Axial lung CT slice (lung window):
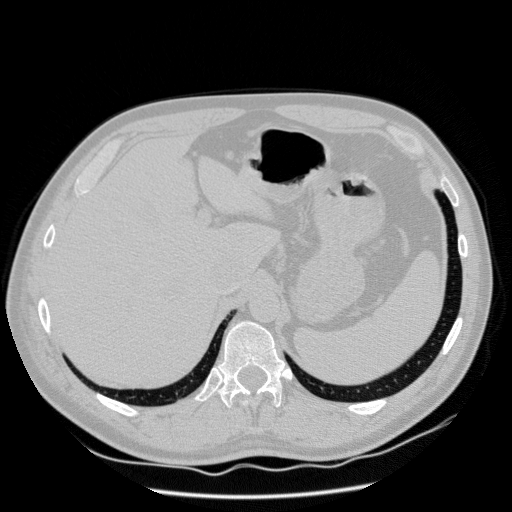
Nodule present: no